Interaction volume radius: 10 \u00c5
Interaction volume height: 15 \u00c5
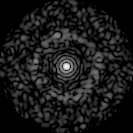
Disorder parameter: 0.8472